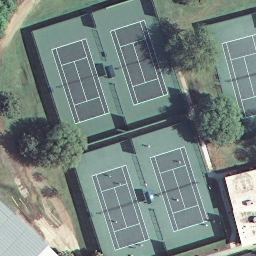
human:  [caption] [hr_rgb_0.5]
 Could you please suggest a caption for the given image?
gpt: Some tennis courts arranged neatly with some plants surrounded .

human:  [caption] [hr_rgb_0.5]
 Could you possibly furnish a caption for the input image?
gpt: There are some tennis courts surrounded by some plants .

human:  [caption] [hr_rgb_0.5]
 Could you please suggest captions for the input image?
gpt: There are some tennis courts arranged neatly and surrounded by some plants .

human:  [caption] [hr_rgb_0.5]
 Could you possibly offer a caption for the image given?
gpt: Some tennis courts are surrounded by some plants .

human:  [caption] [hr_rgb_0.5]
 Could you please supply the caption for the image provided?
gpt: There are some tennis courts arranged neatly and surrounded by some plants .